Question: I started using PEAR yesterday, but Im having trouble.
When I launch the app, there is a bunch of QuickForm code at the tom of the page before the app.

I have followed the installation instructions from pear to the word.
Downloaded packages (including QuickForms), added the the path variables.
But for some reason it does this. I can not paste the code here as it is quite broken up into a lot of files. But maybe someone has come across something like this before.
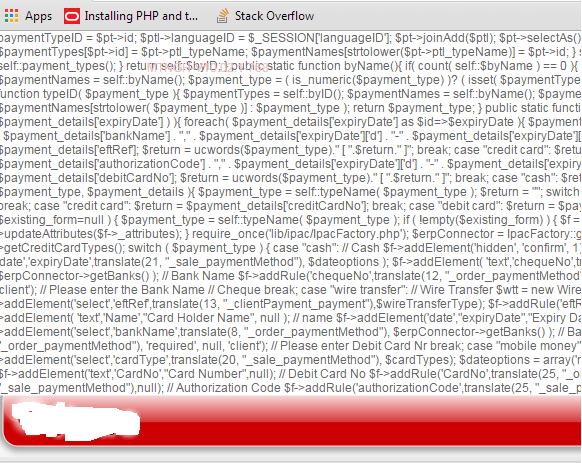
Answer: You have set PEAR DB's debug level to non-zero value.
Set it to:
'''
DB_DataObject::debugLevel(0);
'''
Reference:
<URL>